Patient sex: F
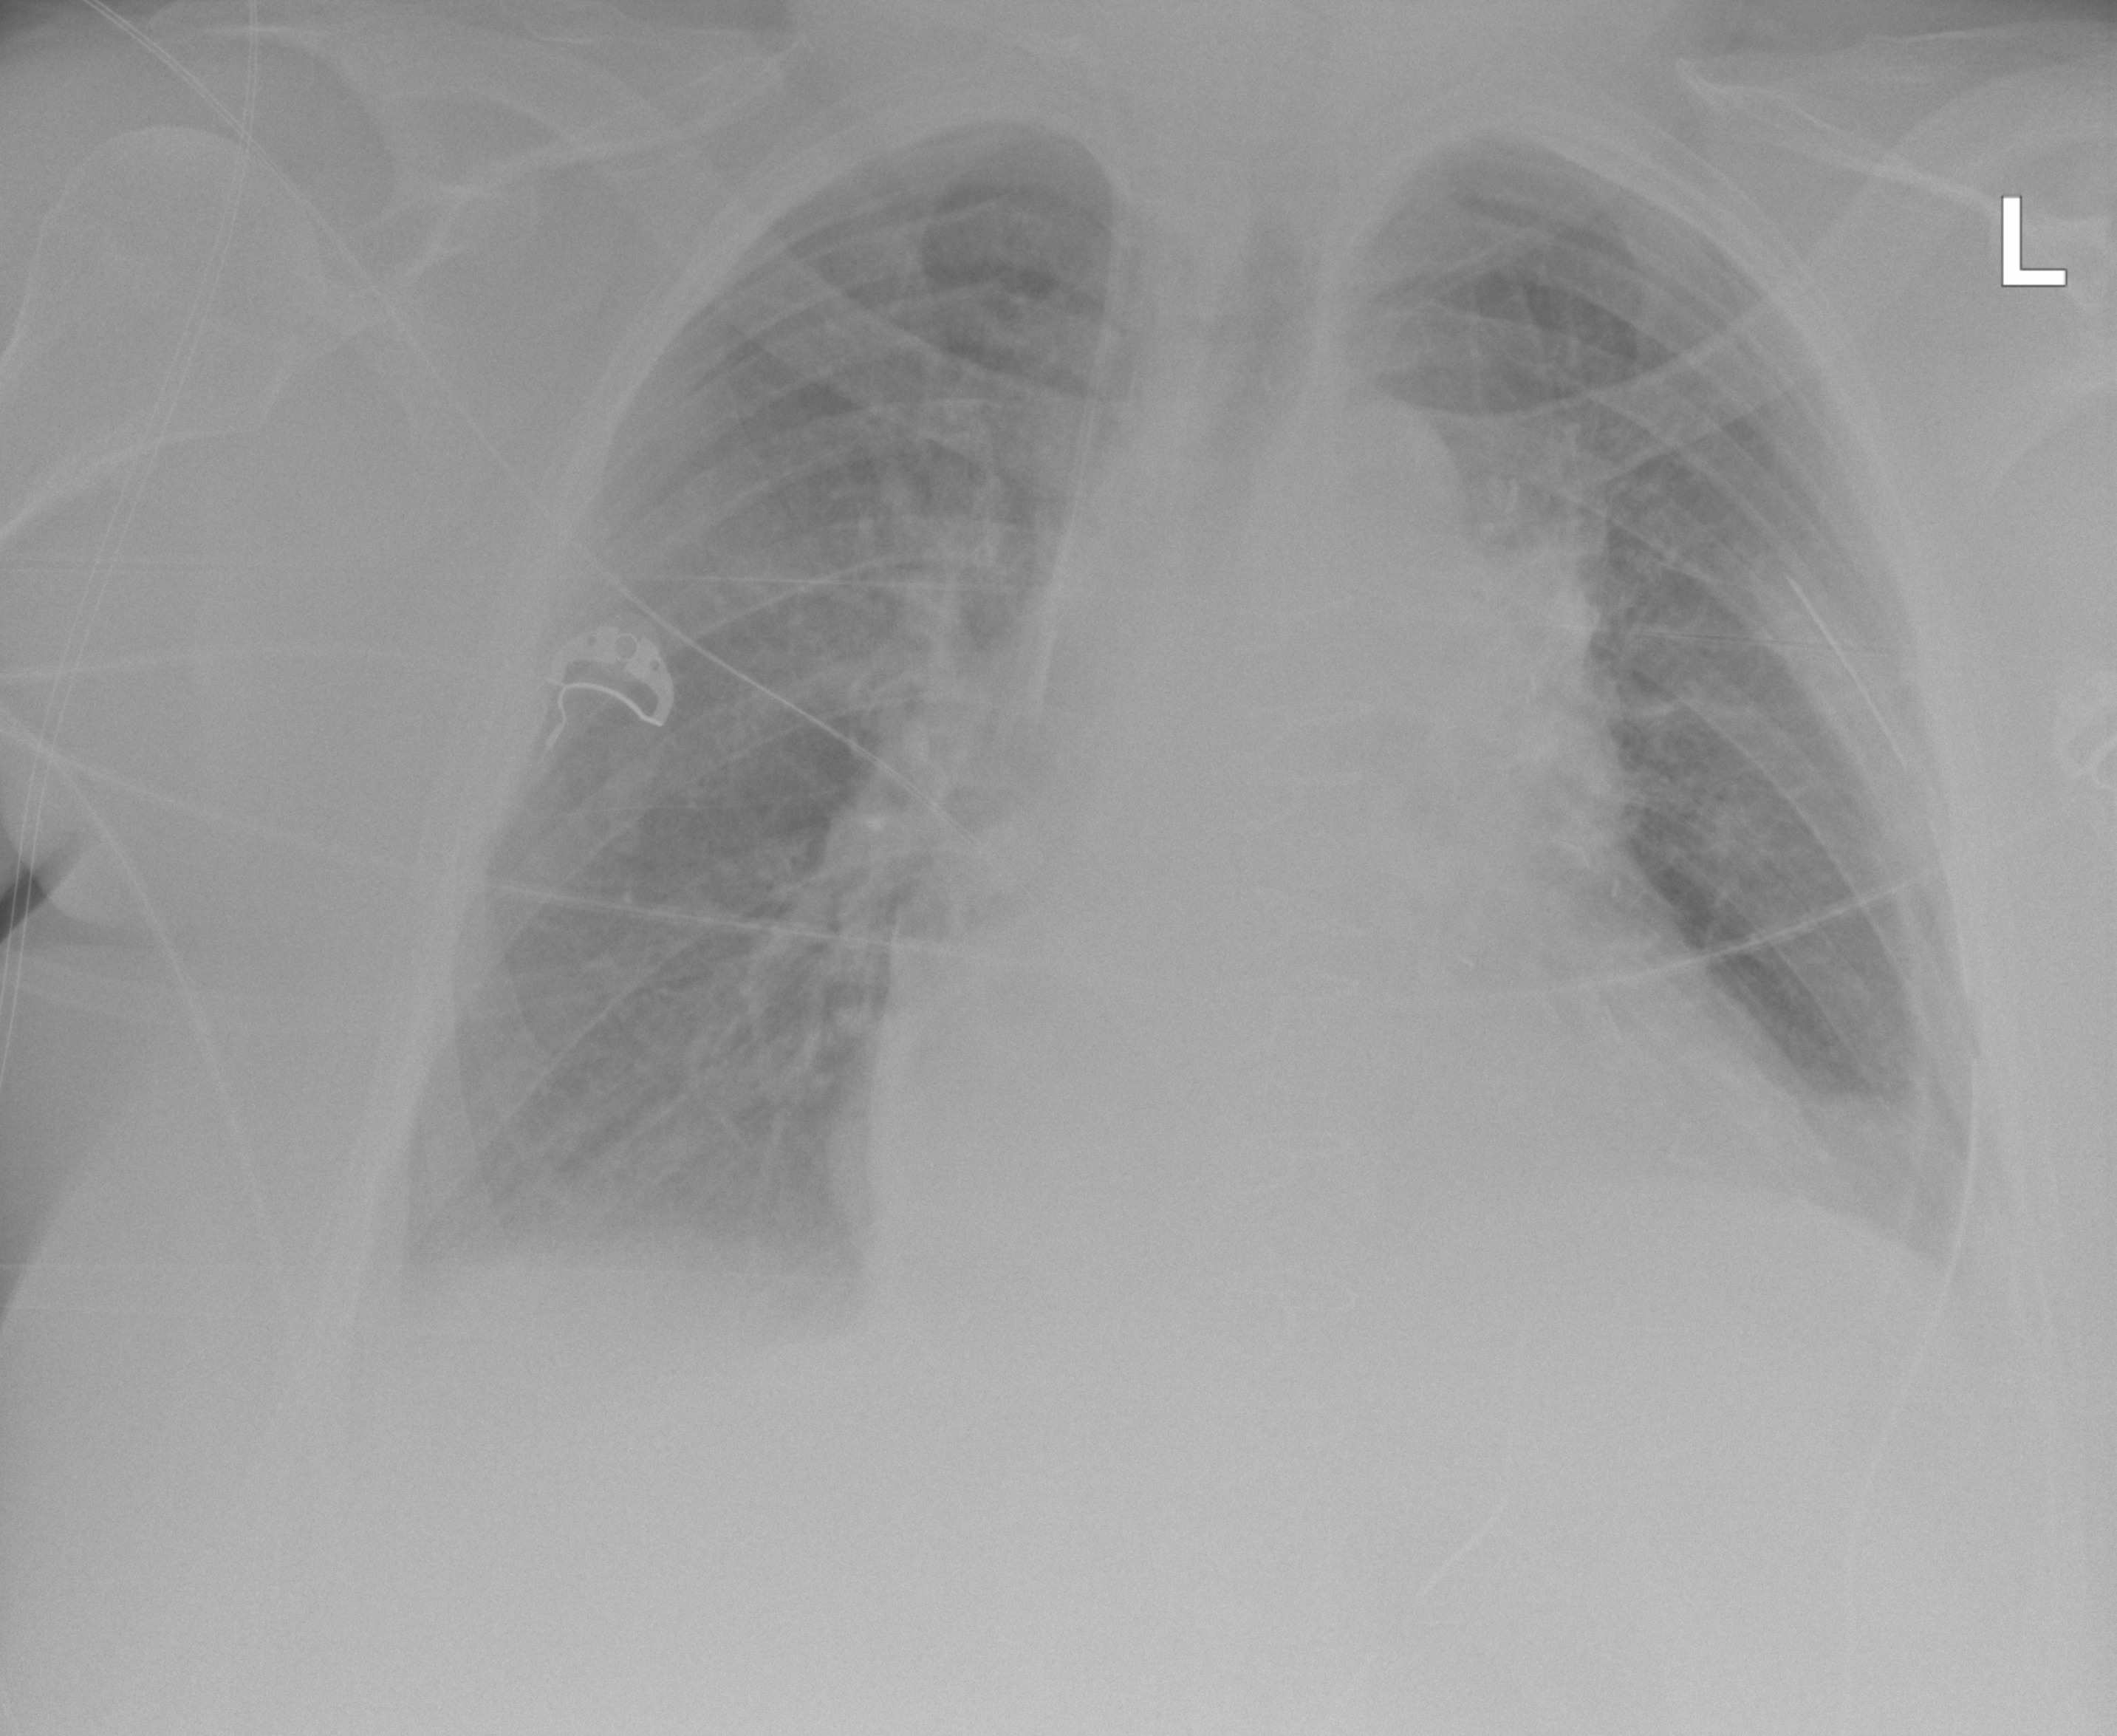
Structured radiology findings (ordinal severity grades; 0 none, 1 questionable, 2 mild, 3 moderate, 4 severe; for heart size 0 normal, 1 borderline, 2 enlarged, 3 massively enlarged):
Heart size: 2
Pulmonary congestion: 0
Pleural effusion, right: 2
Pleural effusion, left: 2
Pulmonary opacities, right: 0
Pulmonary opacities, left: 0
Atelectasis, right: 2
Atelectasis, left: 2